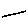
Label: line